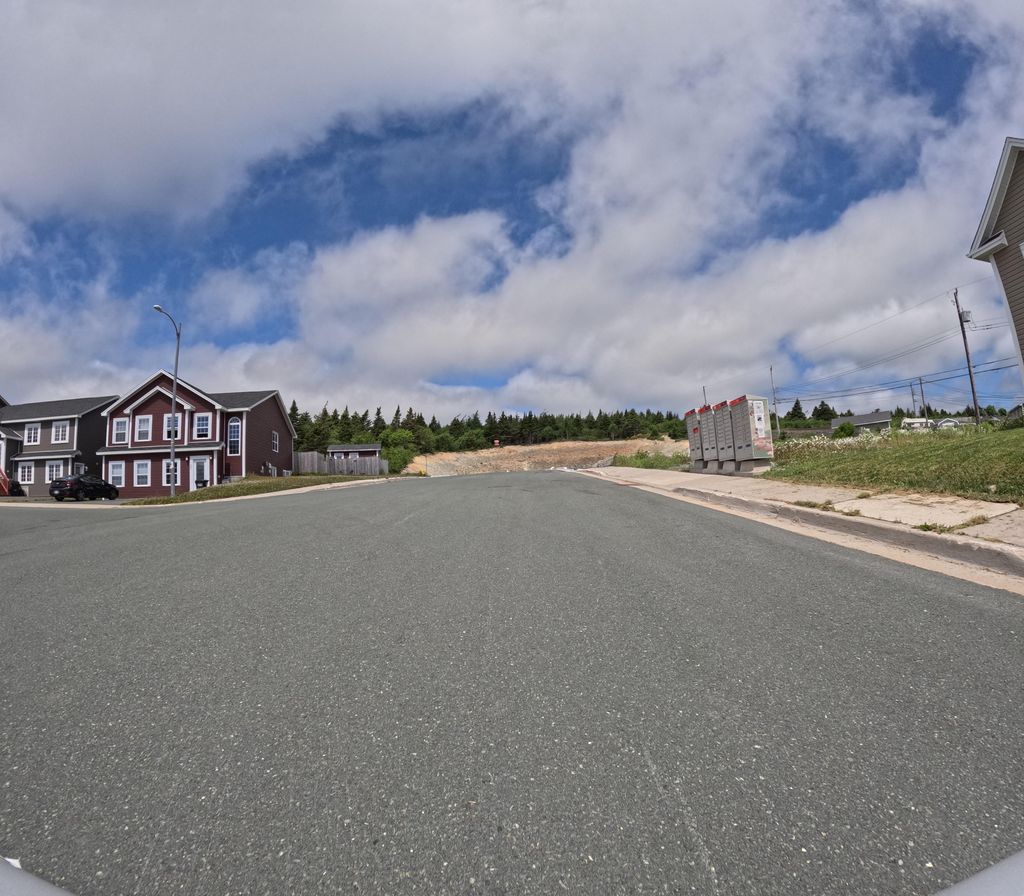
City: st_johns